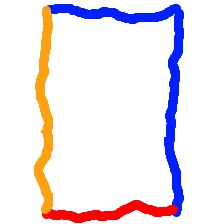
Shape: rectangle